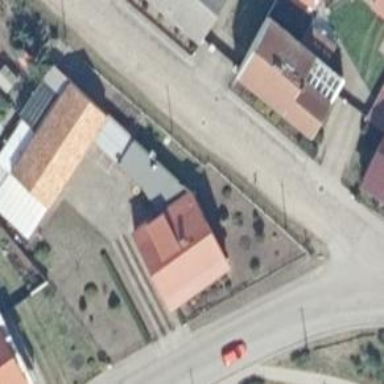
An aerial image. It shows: Residential building with gabled roof.